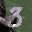
Label: 3